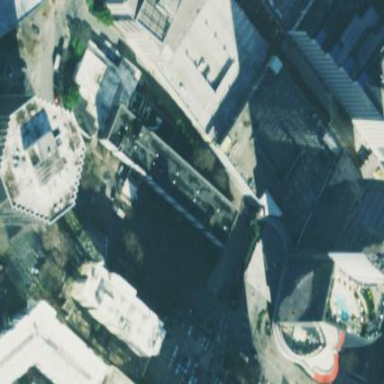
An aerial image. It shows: Multi-storey parking building.